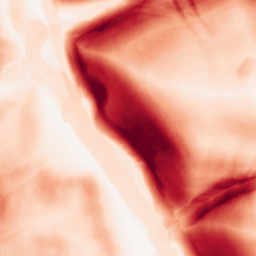
Category: morphological
Decomposition family: morphological_square
Decomposition parameters: operation: gradient
size: 15
Upsampling method: linear_exact
Upsampling parameters: scale: 8
Upsampling scale: 8